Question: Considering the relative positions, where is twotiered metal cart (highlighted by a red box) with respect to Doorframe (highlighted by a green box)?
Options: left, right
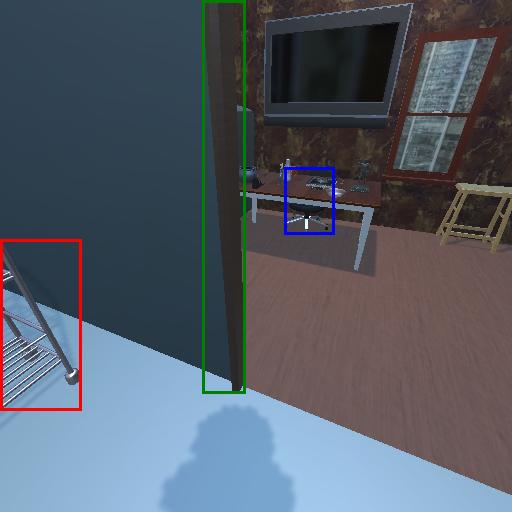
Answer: left